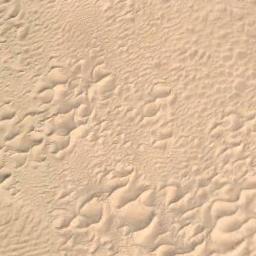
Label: desert